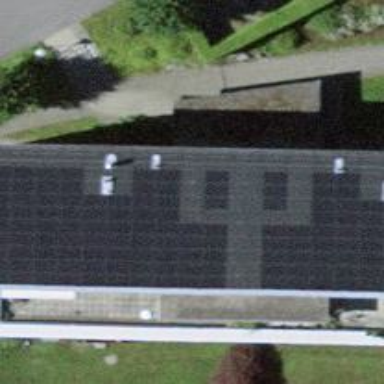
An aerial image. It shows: Solar power generator.